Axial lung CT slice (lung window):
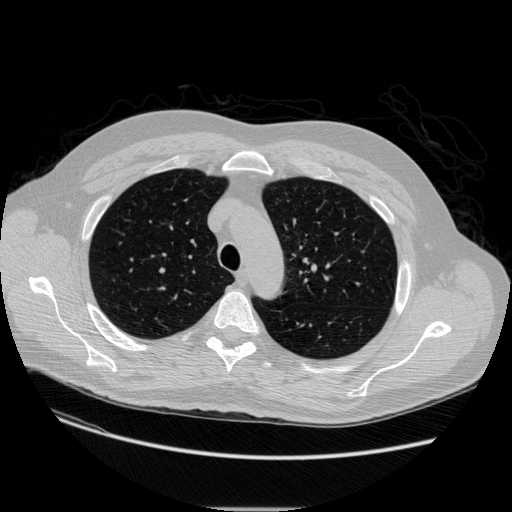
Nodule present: no